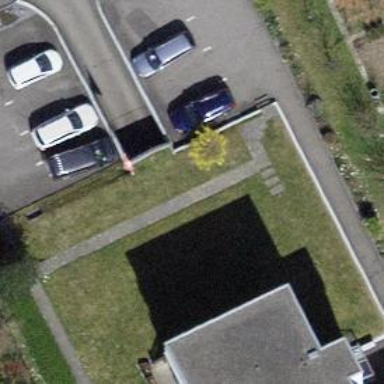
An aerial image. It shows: Parking entrance.